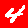
Digit: 4